Question: If I have to define an invariant to state that the age of a person requesting a loan should be greater than 18 for the attached class diagram would this be
'''
context Person
inv: age > 18
'''
or
'''
context Person
inv: self.age > 18
'''
and what is the difference between the two?

Thank you for your guidance
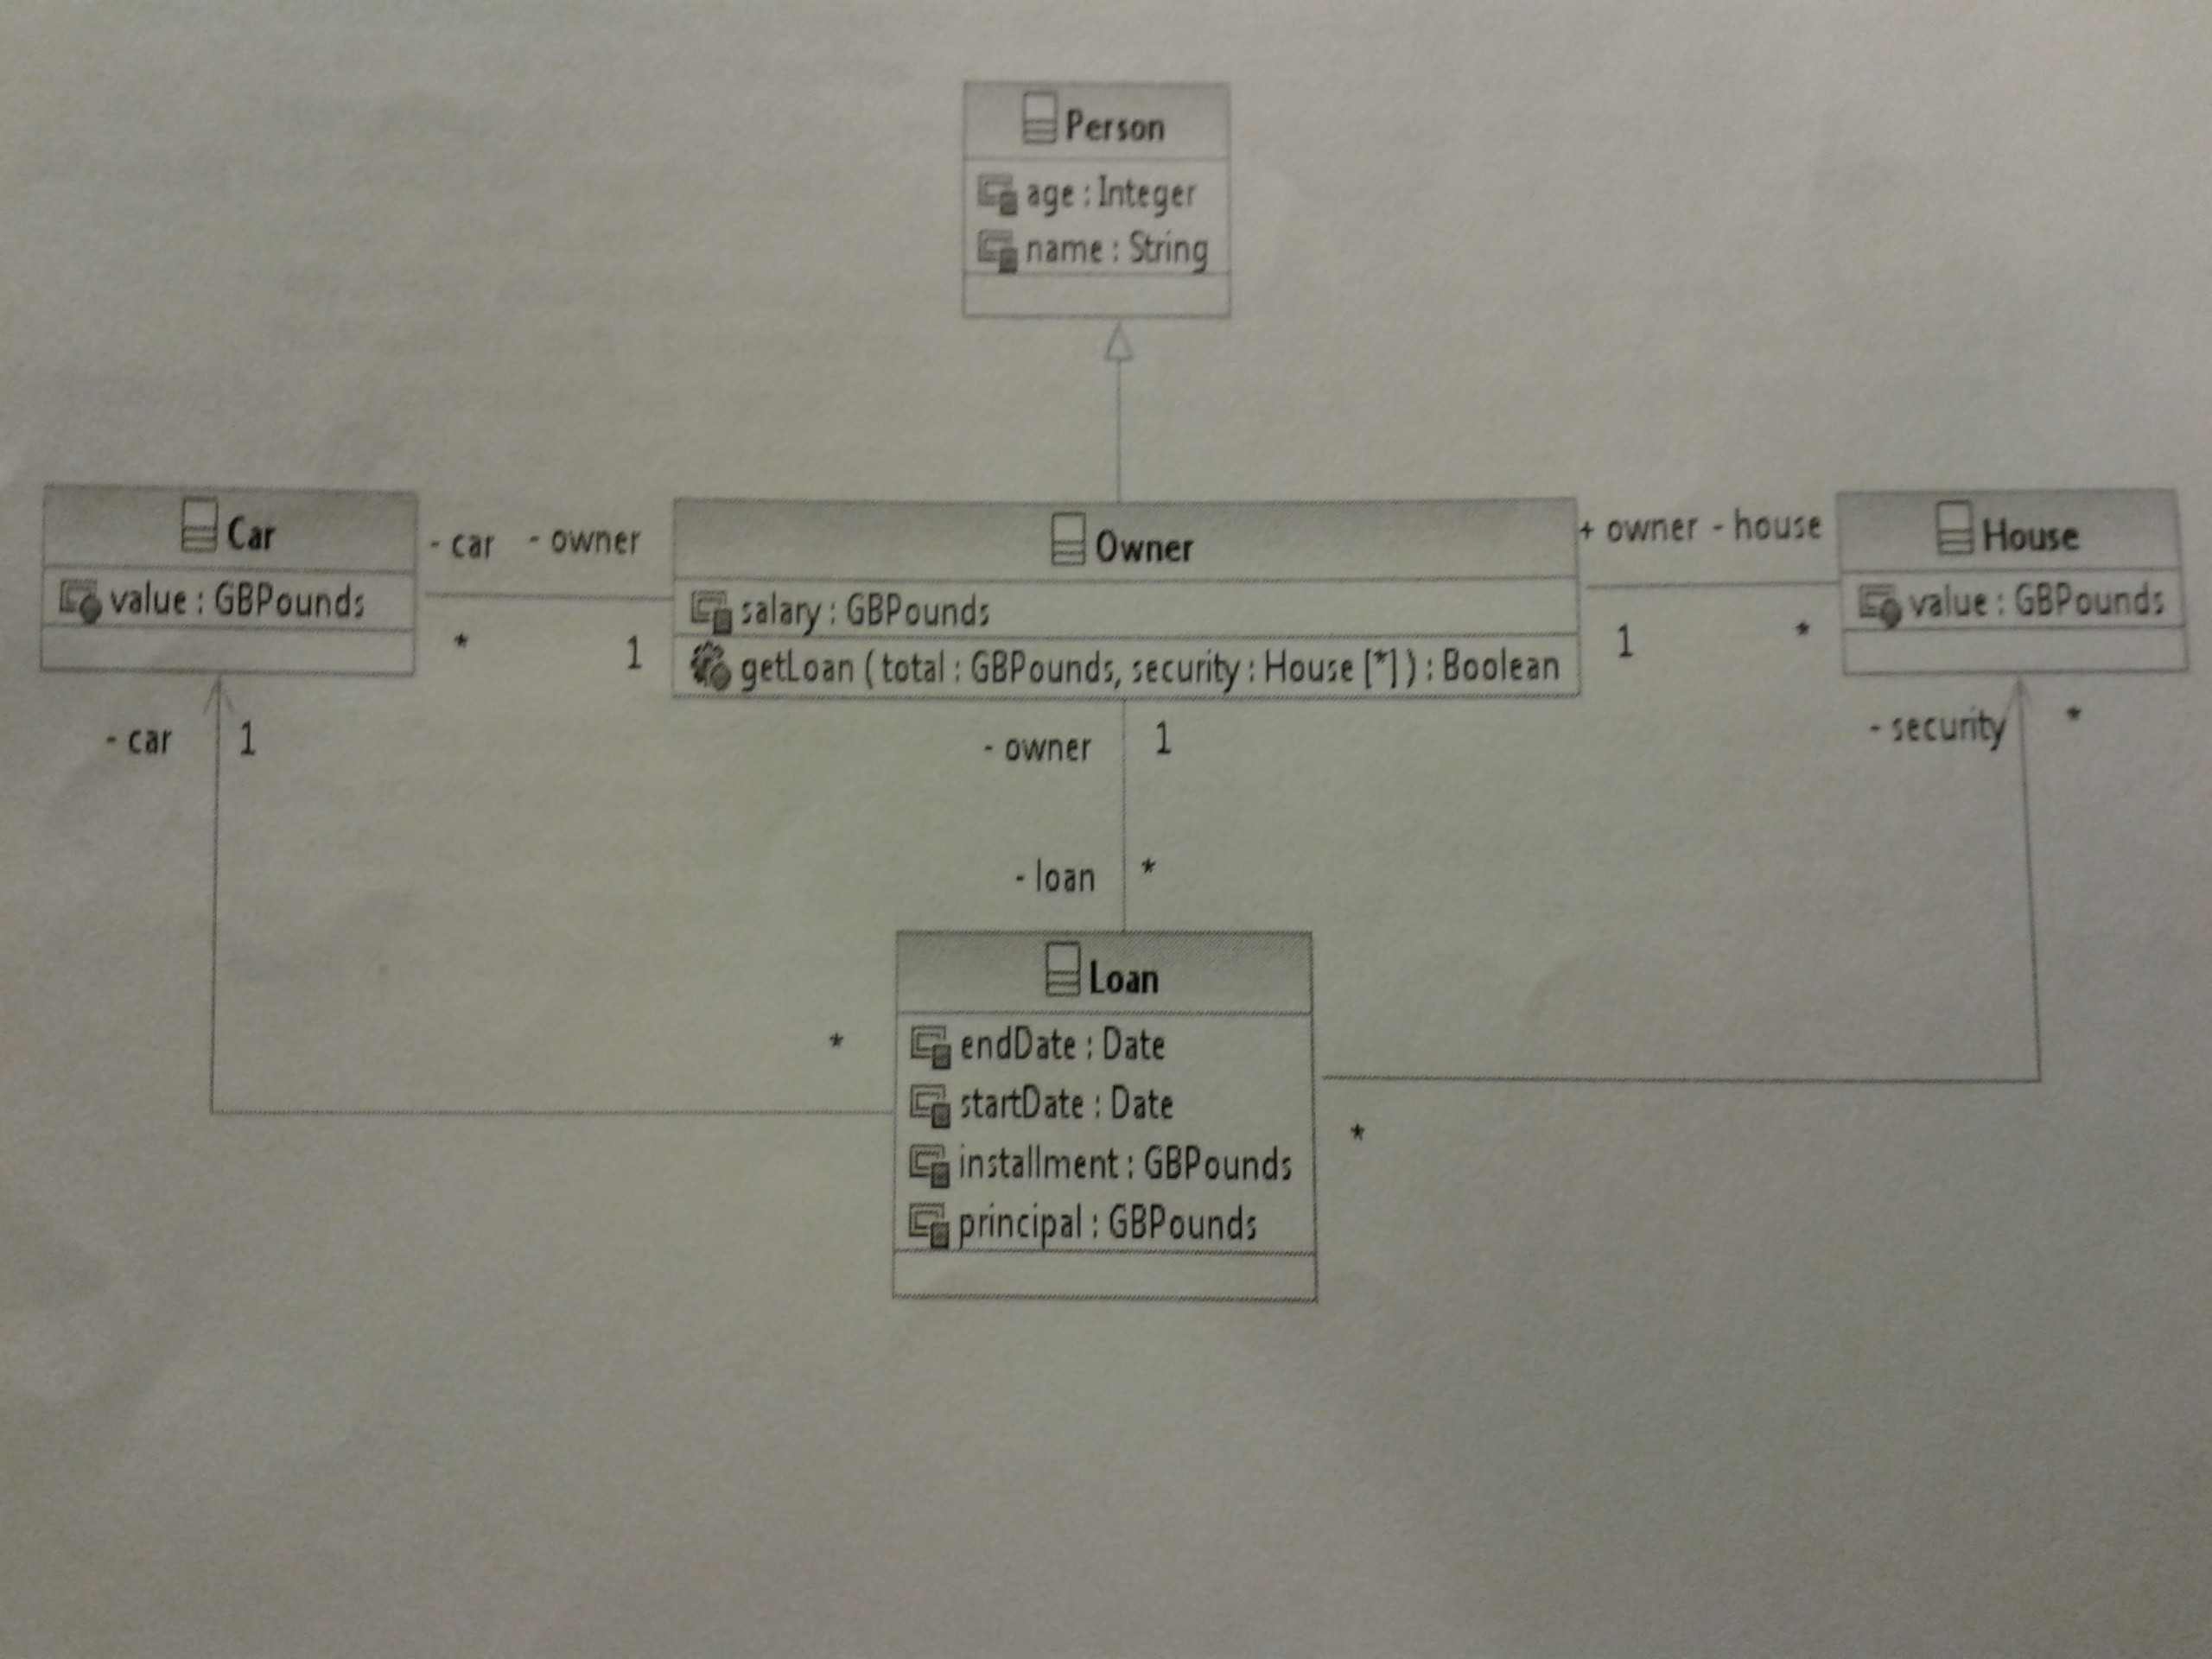
Answer: Both invariants in your example are exactly the same (the "self" is implicit in the first). Nevertheless, there you just say that all "person" objects must have an age value of at least 18 which is not exactly the invariant you described (in your invariant, it seemed that it was possible to have people under 18 in the system, it's just that people under 18 could not be linked to a loan)